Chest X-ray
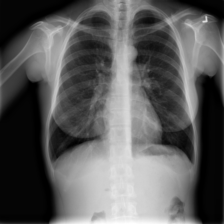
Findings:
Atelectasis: negative
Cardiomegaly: negative
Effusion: negative
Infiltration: negative
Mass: negative
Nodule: negative
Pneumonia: negative
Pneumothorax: positive
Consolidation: negative
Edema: negative
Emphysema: negative
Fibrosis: negative
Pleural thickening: negative
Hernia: negative